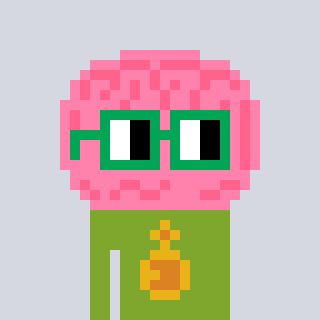
a pixel art character with square green glasses, a brain-shaped head and a slimegreen-colored body on a cool background